Question:
I wanted to download the data from <URL> using the date listed in the dropdown.
'''
private async Task Cbetest()
{
using (var client = new HttpClient())
{
client.BaseAddress = new Uri("https://eauction.ccmc.gov.in");
var content = new FormUrlEncodedContent(new[]
{
new KeyValuePair<string, string>("ctl00$ContentPlaceHolder1$gridedit$ctl14$ctl02","17/02/2016")
});
var result = await client.PostAsync("/frm_scduled_items.aspx", content);
string resultContent = await result.Content.ReadAsStringAsync();
Console.WriteLine(resultContent);
}
}
'''
I wanted to download the data shown in the above image
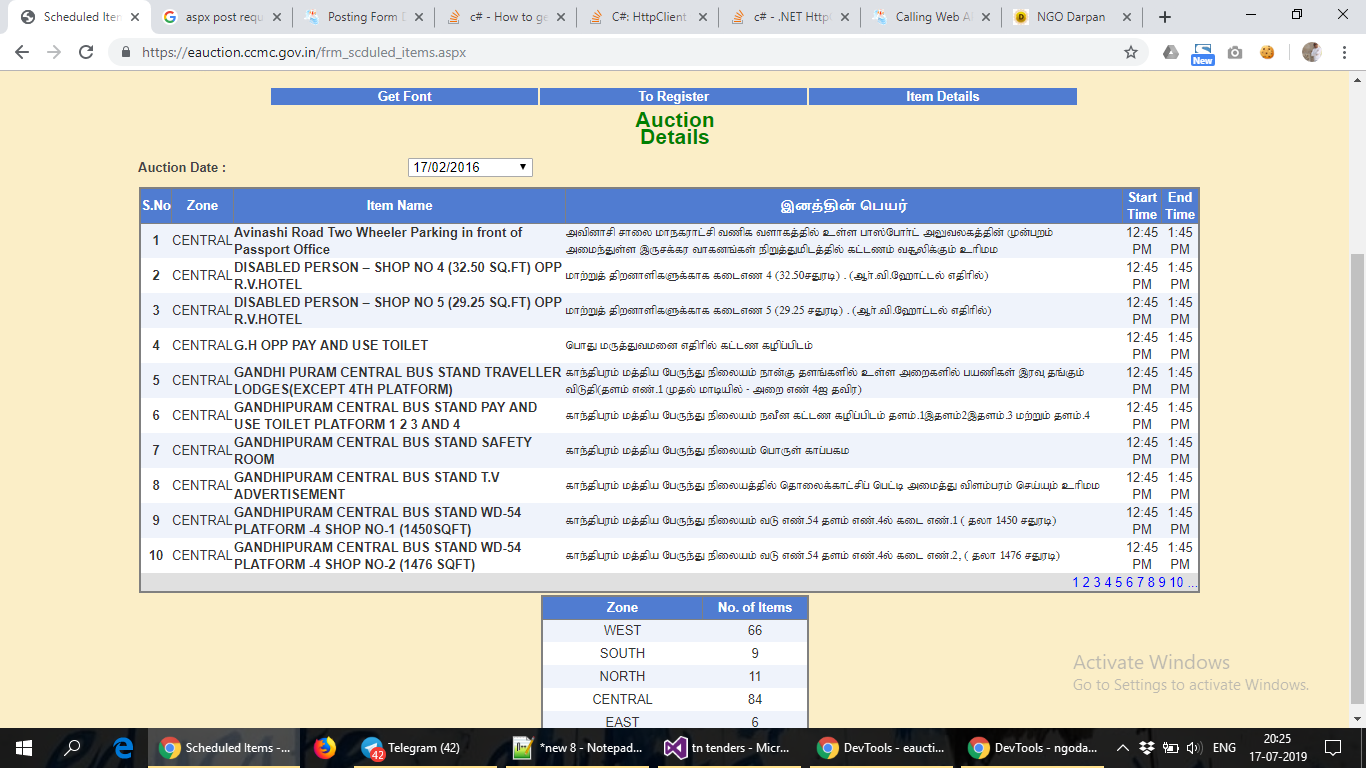
Answer: You need to do a little extra work to simulate a post to begin scraping against a ASP.NET WebForms application. Mostly, you're going to need to pass along valid ViewState and EventValidation parameters, which you can retrieve from an initial GET request.
I'm using the HTML Agility Pack to ease with parsing the initial response, I recommend you look into it if you're planning to scrape HTML.
The following seems to get the results you're looking for, though I haven't looked too deeply in the response HTML.
'''
using(var client = new HttpClient())
{
client.BaseAddress = new Uri("https://eauction.ccmc.gov.in");
var initial = await client.GetAsync("/frm_scduled_items.aspx");
var initialContent = await initial.Content.ReadAsStringAsync();
var htmlDoc = new HtmlDocument();
htmlDoc.LoadHtml(initialContent);
var viewState = htmlDoc.DocumentNode.SelectSingleNode("//input[@id='__VIEWSTATE']").GetAttributeValue("value", string.Empty);
var eventValidation = htmlDoc.DocumentNode.SelectSingleNode("//input[@id='__EVENTVALIDATION']").GetAttributeValue("value", string.Empty);
var content = new FormUrlEncodedContent(new Dictionary<string, string>{
{"__VIEWSTATE", viewState},
{"__EVENTVALIDATION", eventValidation},
{"ctl00$ContentPlaceHolder1$drp_auction_date", "17/02/2016"}
});
var res = await client.PostAsync("/frm_scduled_items.aspx", content);
var resContent = await res.Content.ReadAsStringAsync();
Console.WriteLine(resContent);
}
'''
From there you'll want to parse the resulting table to get useful information. If you want to crawl through the DataGrid's pages, you're going to need to get updated EventValidation and ViewState values and simulate additional posts for each page.